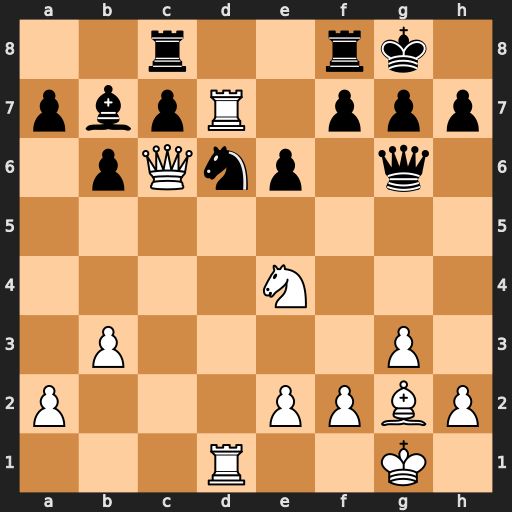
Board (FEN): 2r2rk1/pbpR1ppp/1pQnp1q1/8/4N3/1P4P1/P3PPBP/3R2K1
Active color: w
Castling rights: -
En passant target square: -
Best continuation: Nxd6 Bxc6 Nxc8